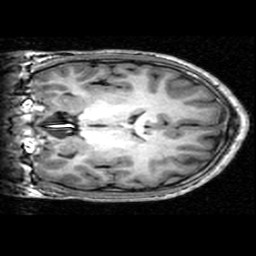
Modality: T1w
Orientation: coronal
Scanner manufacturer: ge
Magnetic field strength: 3 T
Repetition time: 0.00904 s
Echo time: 0.00184 s